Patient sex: F
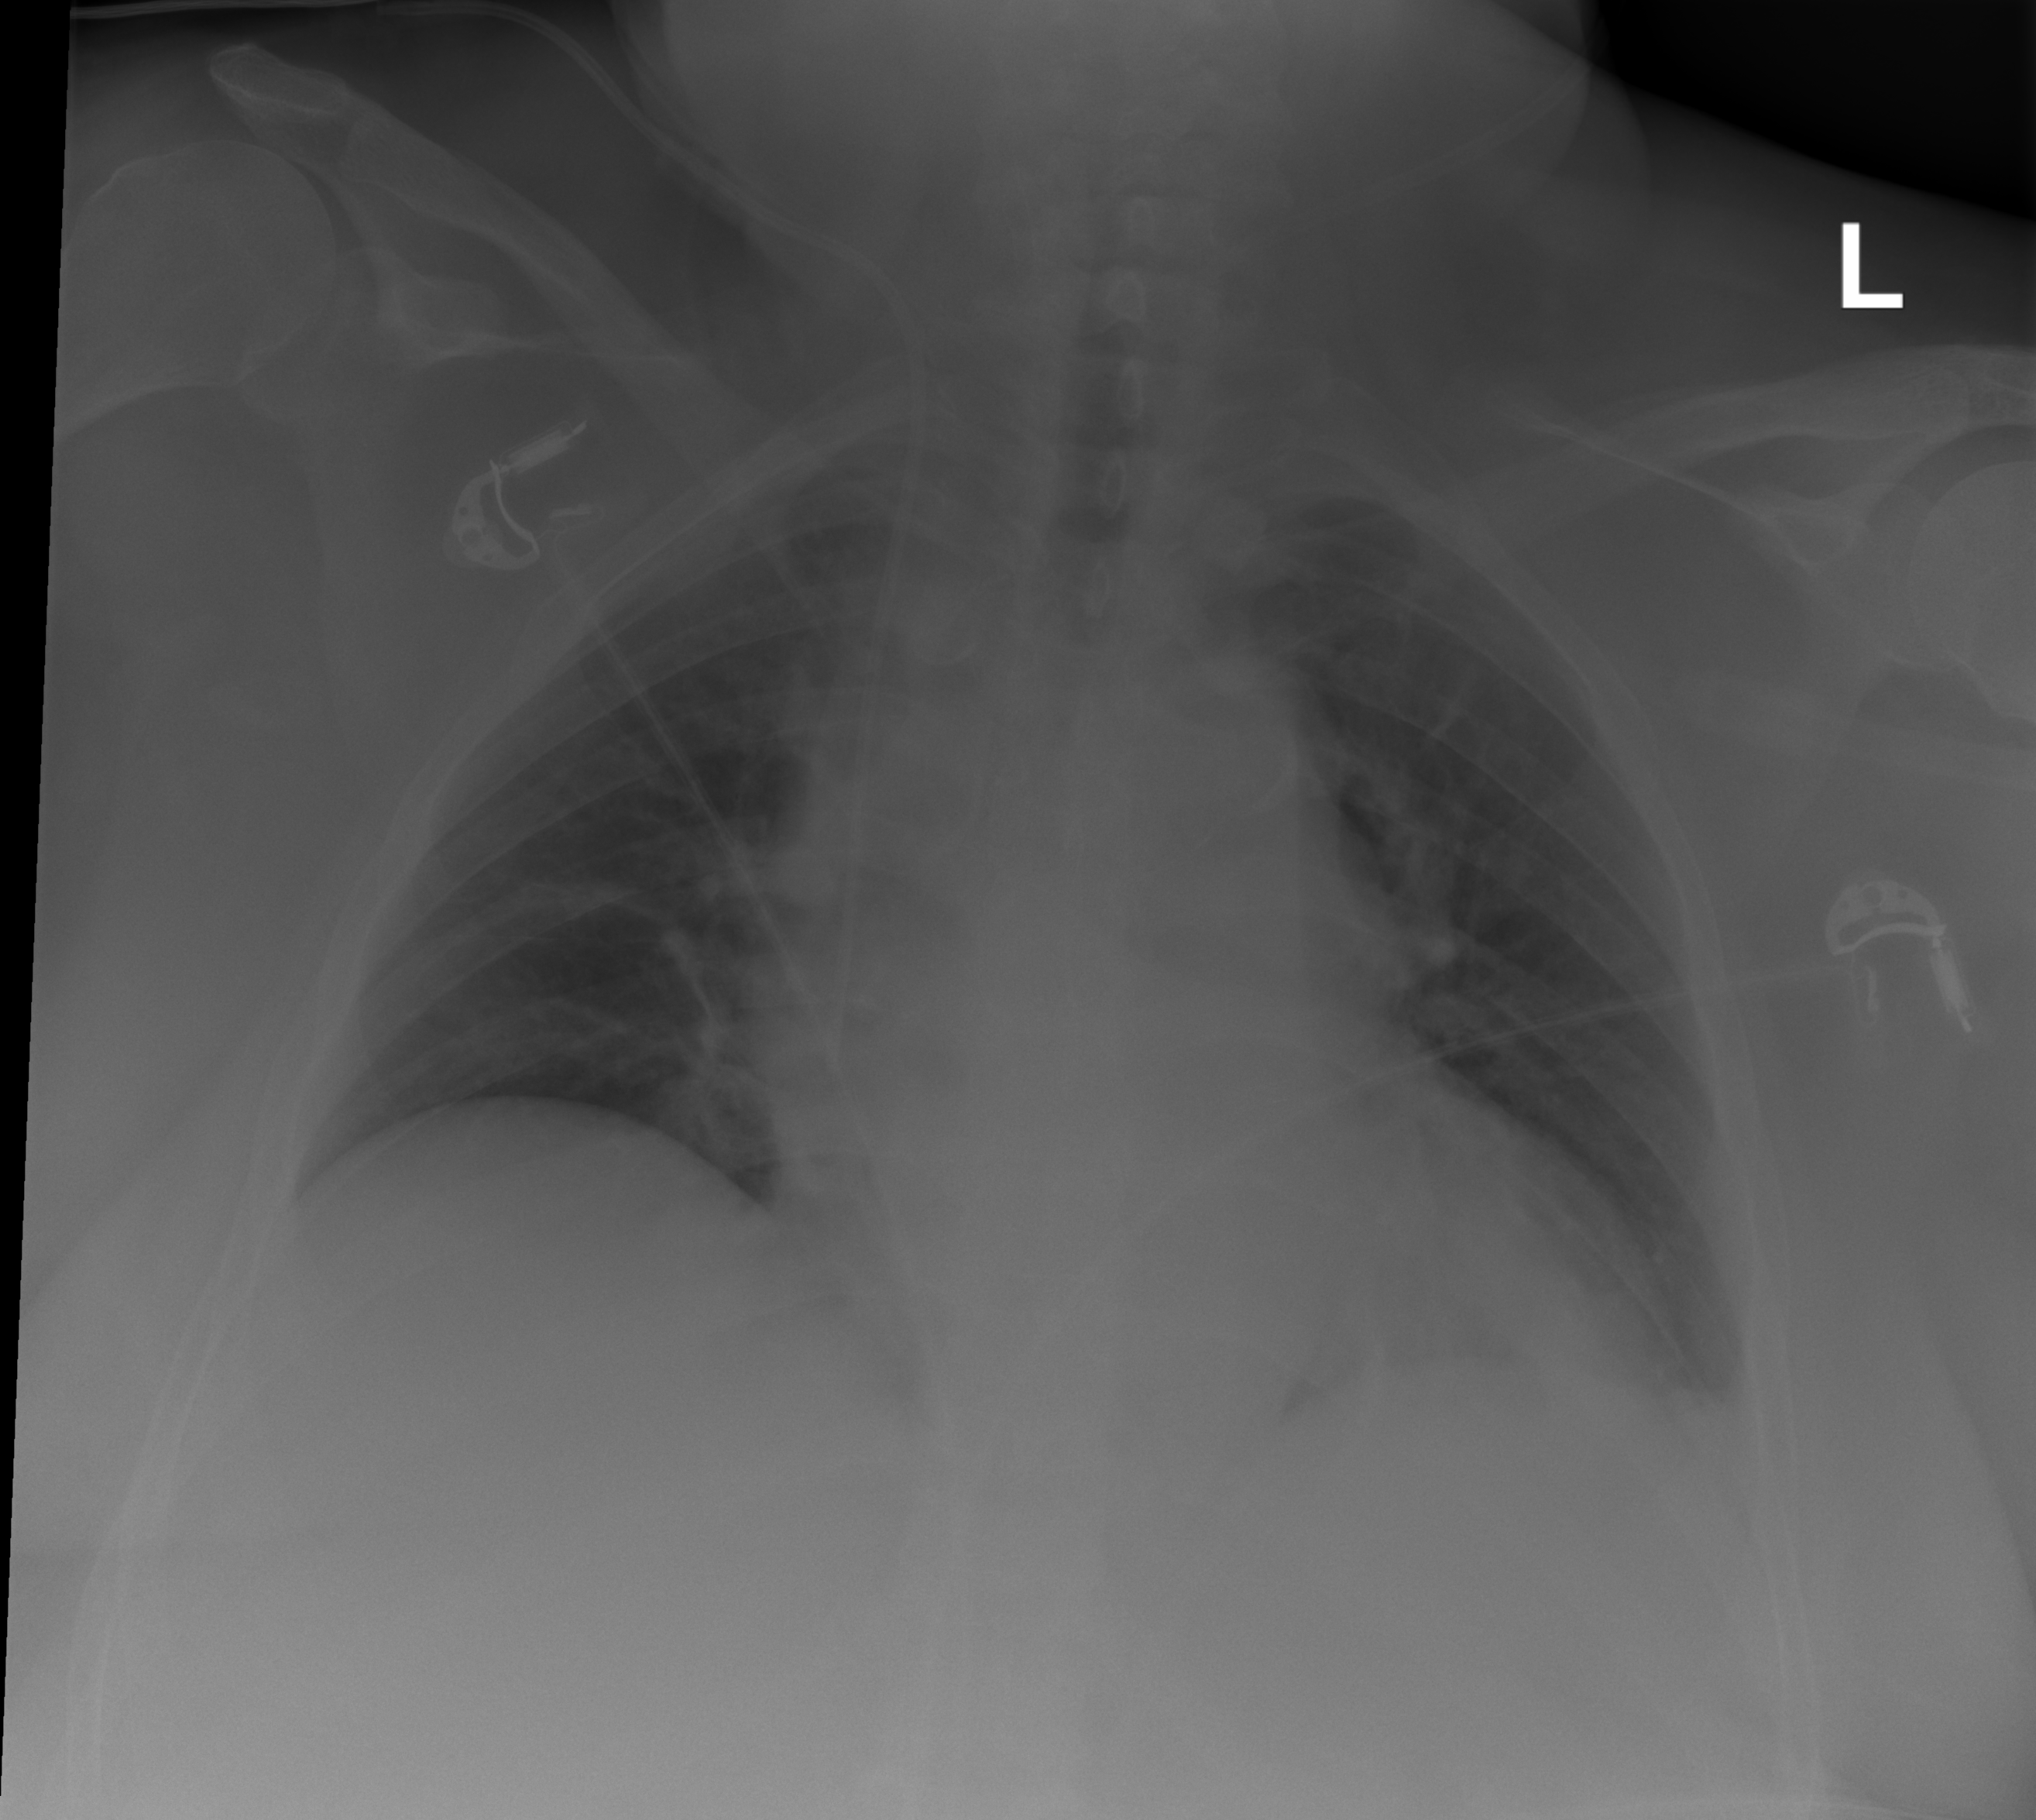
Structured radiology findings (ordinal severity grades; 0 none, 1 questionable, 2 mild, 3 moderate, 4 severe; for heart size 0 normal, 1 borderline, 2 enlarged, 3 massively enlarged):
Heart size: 2
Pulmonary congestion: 0
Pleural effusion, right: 0
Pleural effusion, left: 2
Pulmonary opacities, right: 0
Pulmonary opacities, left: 0
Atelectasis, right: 0
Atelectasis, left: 0